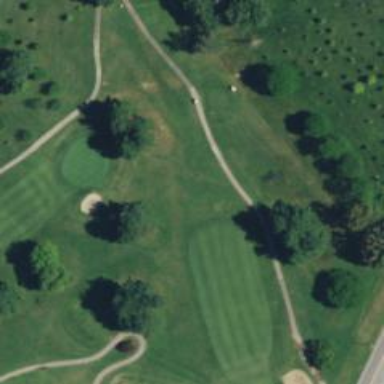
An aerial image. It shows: Golf hole.